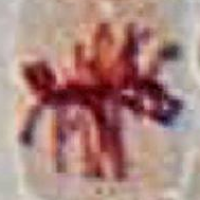
Label: metaphase